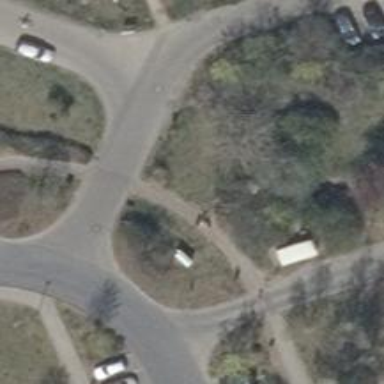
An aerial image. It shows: Sidewalk along the footway.